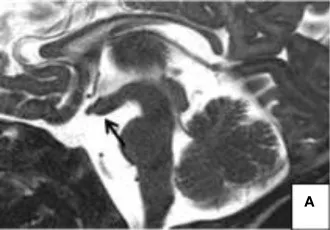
Magnetic resonance imaging (MRI). Sagittal.
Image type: radiology (mri)